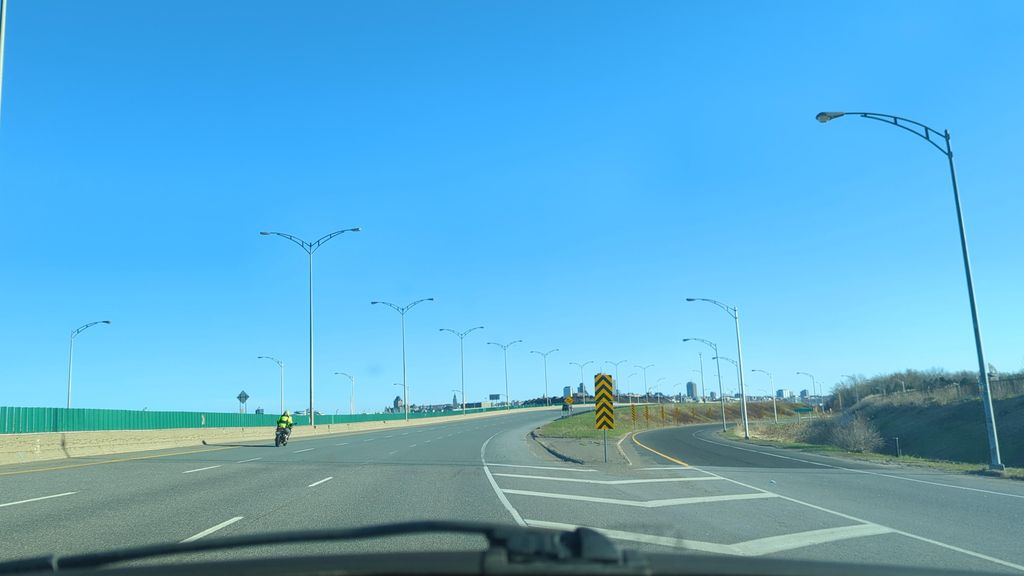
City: quebec_city